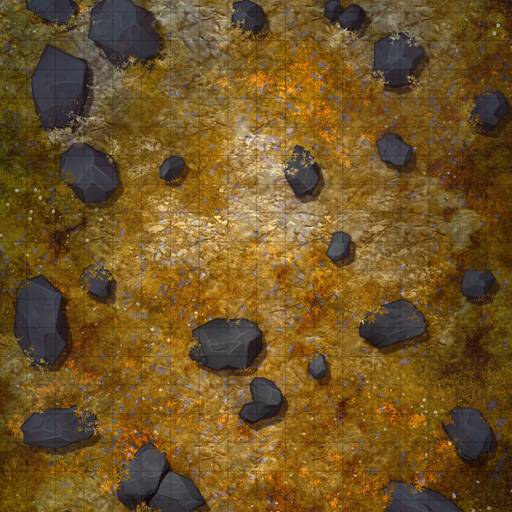
A D&D Grid Map boulders rocks (Rocky Wilderness Map)